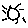
Label: sun